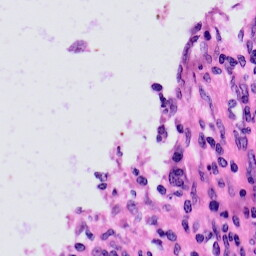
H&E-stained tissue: Skin